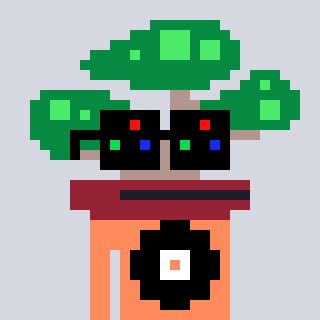
a pixel art character with square black sunglasses, a bonsai-shaped head and a peachy-colored body on a cool background